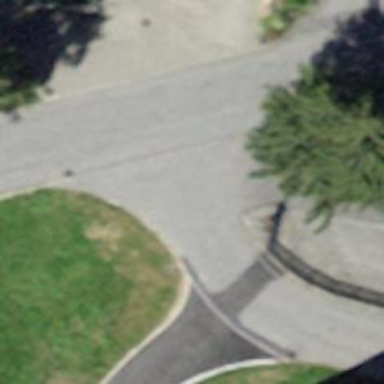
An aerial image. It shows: Asphalt footway with unmarked crossing but with markings.